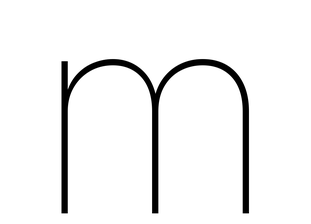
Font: Inter_Thin